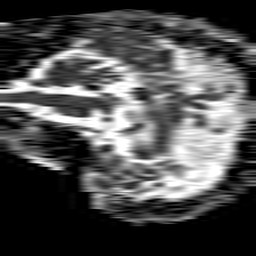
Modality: ADC
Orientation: sagittal
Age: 59
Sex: male
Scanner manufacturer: philips
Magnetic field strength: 1.5 T
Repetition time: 4.6 s
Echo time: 0.08631 s